Current action and preconditions to check: trajectory_clear

Your task: For each precondition in the list above, predict whether it will hold at this action.

Consider the current scene as observed from the mobile robot's camera, and analyze the predicted future states of all dynamic agents (e.g., people, animals, vehicles, or any moving entities) within the NEXT SECOND.

IMPORTANT: Only answer "very likely" if you are absolutely certain—based on strong, clear evidence—that a dynamic agent will violate the precondition in the predicted future state. Do NOT answer "very likely" for unlikely, ambiguous, or low-probability risks.

Ask yourself for each precondition: Is there a high probability, with clear and convincing evidence, that the predicted future states of any dynamic agent will interfere with the predicted future state of the currently executing action within the NEXT SECOND, causing that precondition to fail?

Assess the risk level based on these predictions. Use "likely" or "very likely" if motions create a clear risk of interference.

Use "neutral" or "improbable" if agents are nearby but their predicted paths are clearly diverging or non-conflicting.

Failure Risk Categories: "very improbable", "improbable", "neutral", "likely", "very likely"

Answer Format: Output ONLY the probability_of_failure value from these categories: "very improbable", "improbable", "neutral", "likely", "very likely"

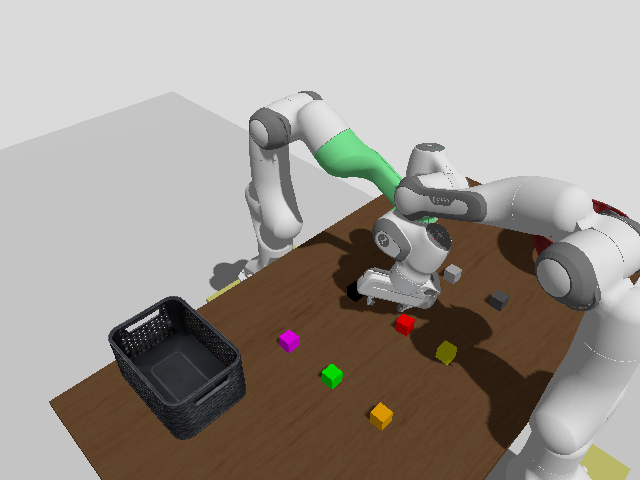

Answer: likely